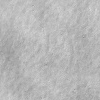
Atmospheric dust classification: not_dusty